Question: I am pretty new to the Android Development and I am still reading the documentation. By the way I am trying to add an event when I click a button. Here's the code:
'''
<Button
android:id="@+id/button1"
android:layout_width="wrap_content"
android:layout_height="wrap_content"
android:layout_alignLeft="@+id/editText1"
android:layout_below="@+id/editText1"
android:layout_marginTop="24dp"
android:text="Execute"
android:onClick="onClickRadGard" />
'''
And I declare the onClickRadGrad in this way:
'''
public class MainActivity extends ActionBarActivity {
final Button buttonx = (Button) findViewById(R.id.button1);
buttonx.setOnClickListener(new OnClickListener() {
public void onClick(View v) {
// Perform action on clicks
}
});
@Override
protected void onCreate(Bundle savedInstanceState) {
super.onCreate(savedInstanceState);
setContentView(R.layout.activity_main);
}
'''
I don't know where's the problem because Eclipse tells me this:

Do you have any suggestion? You can find the full code here: <URL>.
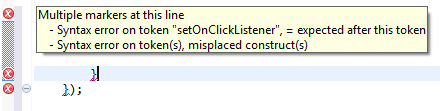
Answer: Several suggestions:
you declared 'android:onClick="onClickRadGard"' in your xml. That means that your activity will expect to find a method with the following signature:
'''
public void onClickRadGard(View view) {
}
'''
if it is not declared your application will crash. This method will be invoked when you press on your 'android:id="@+id/button1"', so you do not need to call 'setOnClickListener' on it.
About the compile time error you are getting, I took a look to the the code you posted in the link. Those two lines have to be defined after 'setContentView', in the body of 'onCreate'
'''
final Button buttonx = (Button) findViewById(R.id.button1);
buttonx.setOnClickListener(new OnClickListener() {
public void onClick(View v) {
//other code
}
});
'''